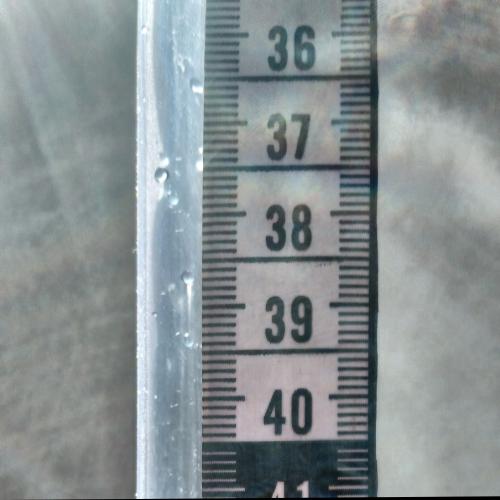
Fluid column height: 41.4 cm